Field crop: maize
Growth stage: 1
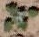
Species: chenopodium